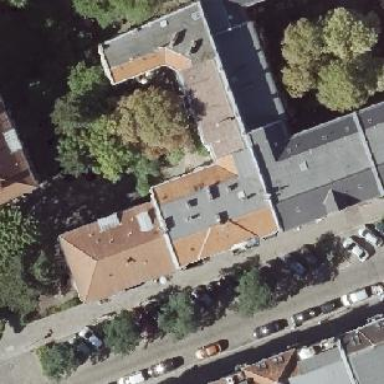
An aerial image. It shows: Grey gambrel-roofed apartments building with distinctive yellowish exterior.